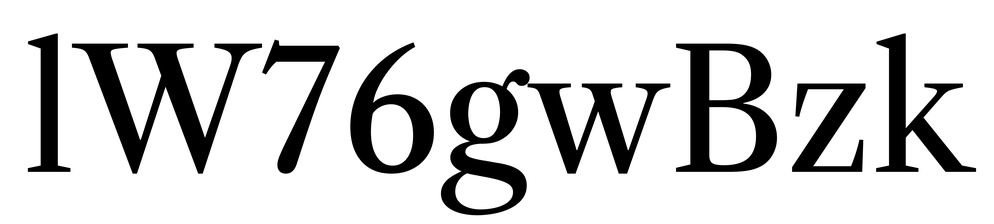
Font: LibreCaslonText_Regular